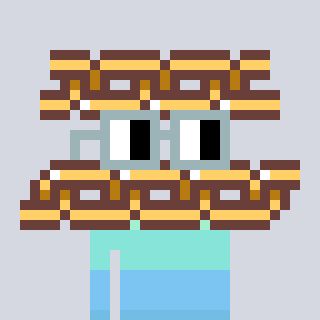
a pixel art character with square dark gray glasses, a chain-shaped head and a peachy-colored body on a cool background